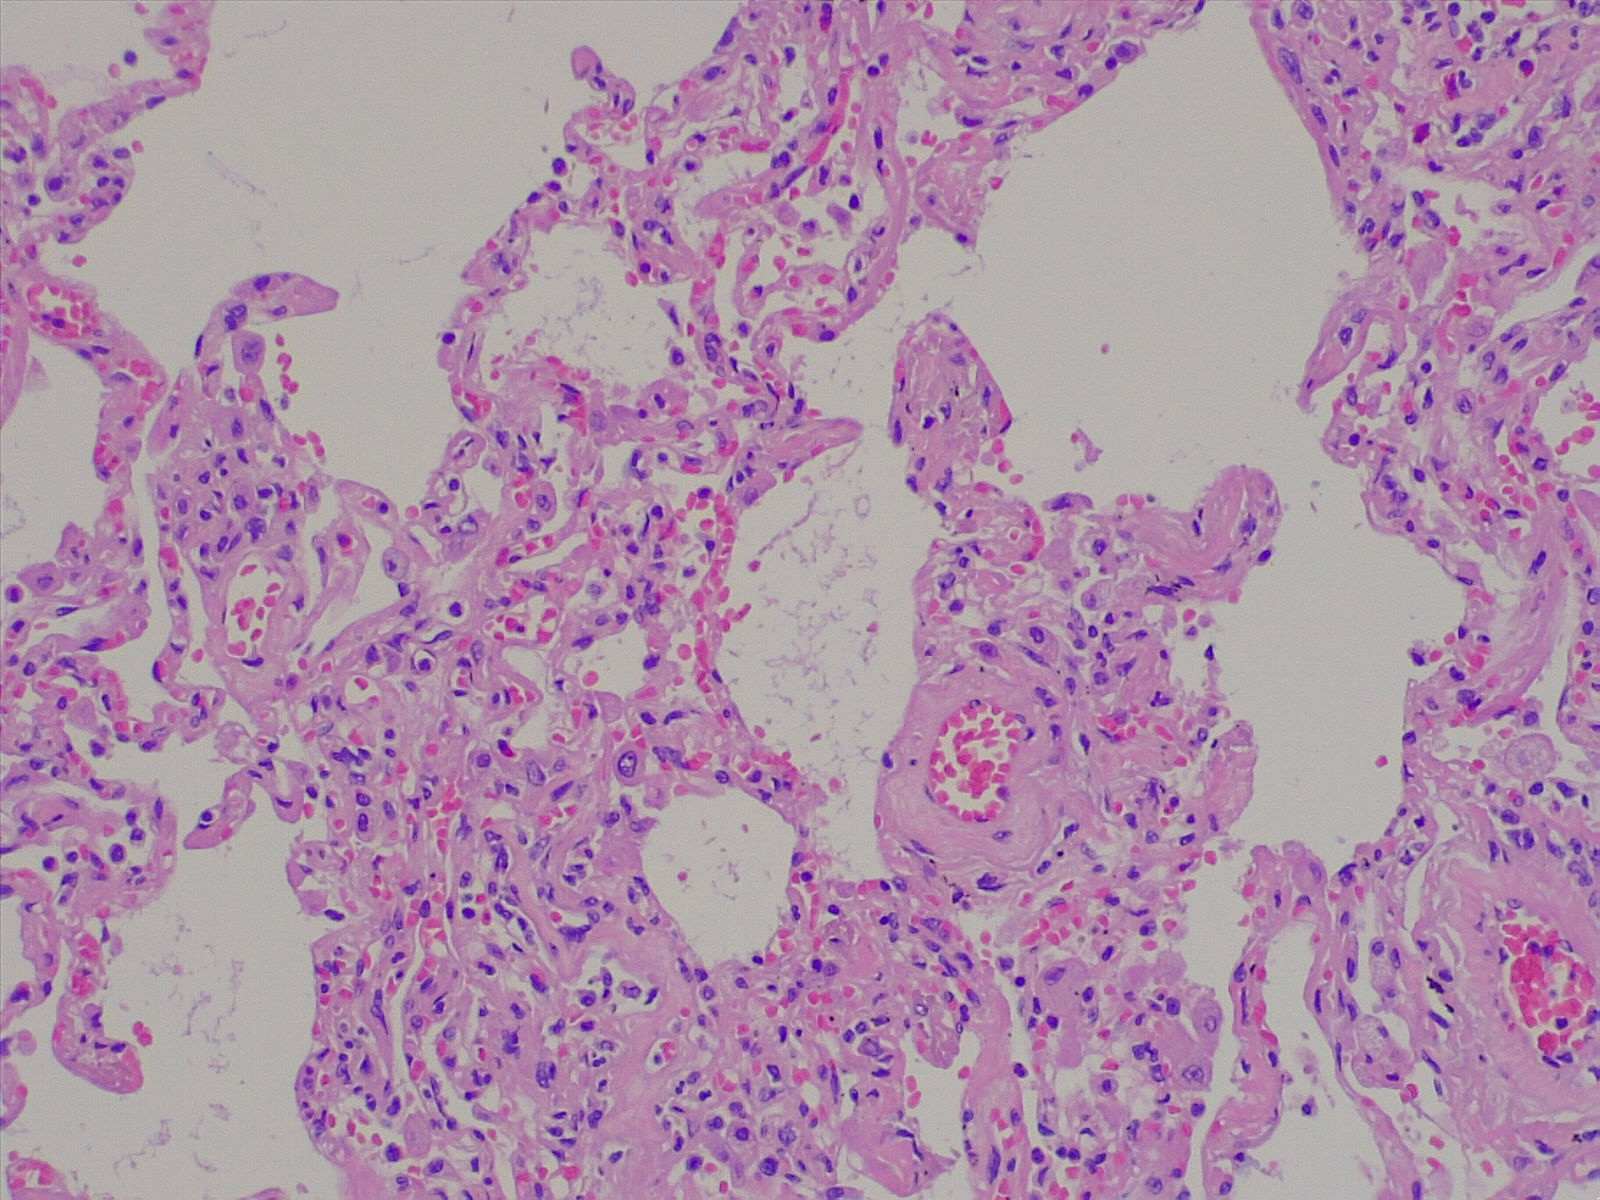
Label: normal lung tissue